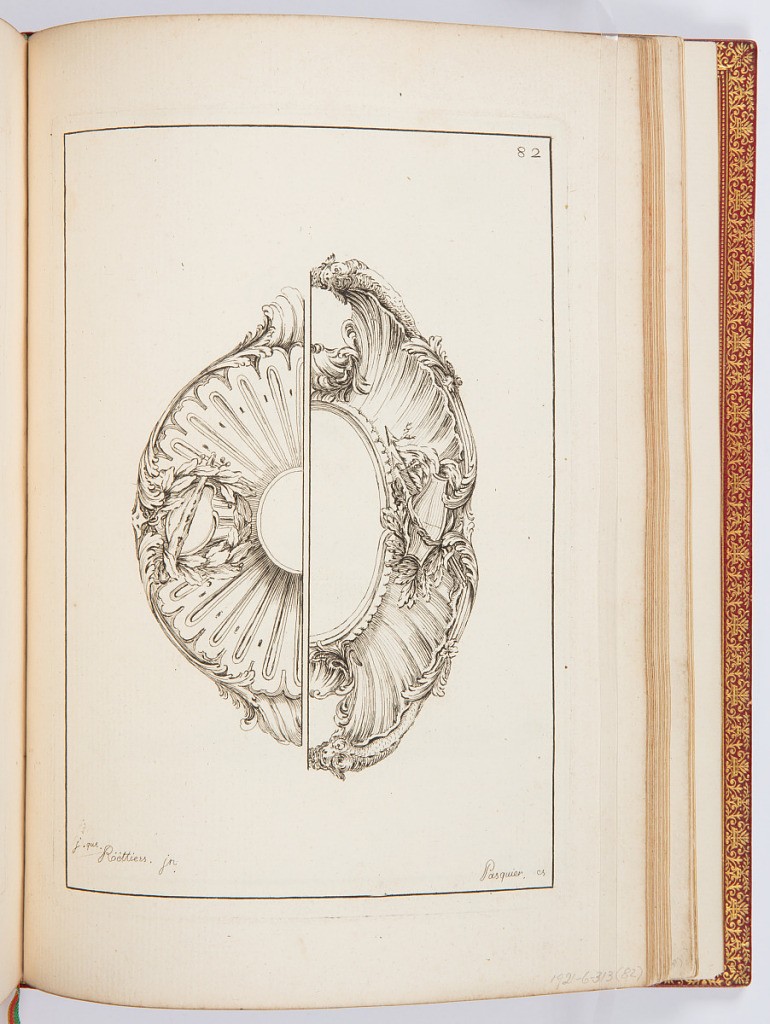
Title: Plats de terrine et de Pots à Oilles
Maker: Pierre Germain, French, 1703 - 1783
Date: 1748
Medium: Etching on laid paper
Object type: Print
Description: Split design of a platter. The left side is decorated with ornament motifs including rinceaux, a cartouche, fluting, and a wreath; the right side features dolphins, rinceaux, scalloping, and a cartouche with spears. The plate is signed and numbered.